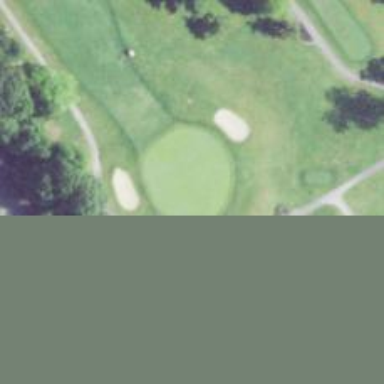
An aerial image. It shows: Golf hole.